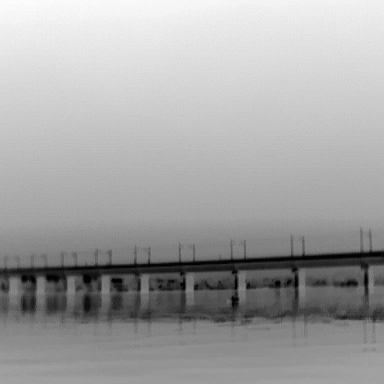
There is a canoe in the infrared image.